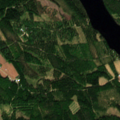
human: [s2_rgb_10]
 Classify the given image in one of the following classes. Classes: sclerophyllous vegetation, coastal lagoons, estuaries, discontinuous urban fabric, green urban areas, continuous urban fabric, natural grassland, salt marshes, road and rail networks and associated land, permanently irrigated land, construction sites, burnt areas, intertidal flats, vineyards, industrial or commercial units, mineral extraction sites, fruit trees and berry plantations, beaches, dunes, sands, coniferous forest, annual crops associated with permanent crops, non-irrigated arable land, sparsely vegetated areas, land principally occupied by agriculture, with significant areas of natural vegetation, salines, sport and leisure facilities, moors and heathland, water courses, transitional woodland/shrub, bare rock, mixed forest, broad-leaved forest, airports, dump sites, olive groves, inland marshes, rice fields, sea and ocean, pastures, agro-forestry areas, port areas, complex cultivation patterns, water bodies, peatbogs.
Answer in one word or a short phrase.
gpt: broad-leaved forest, coniferous forest, mixed forest, transitional woodland/shrub, water bodies